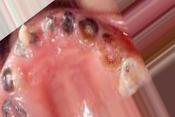
Condition: Caries